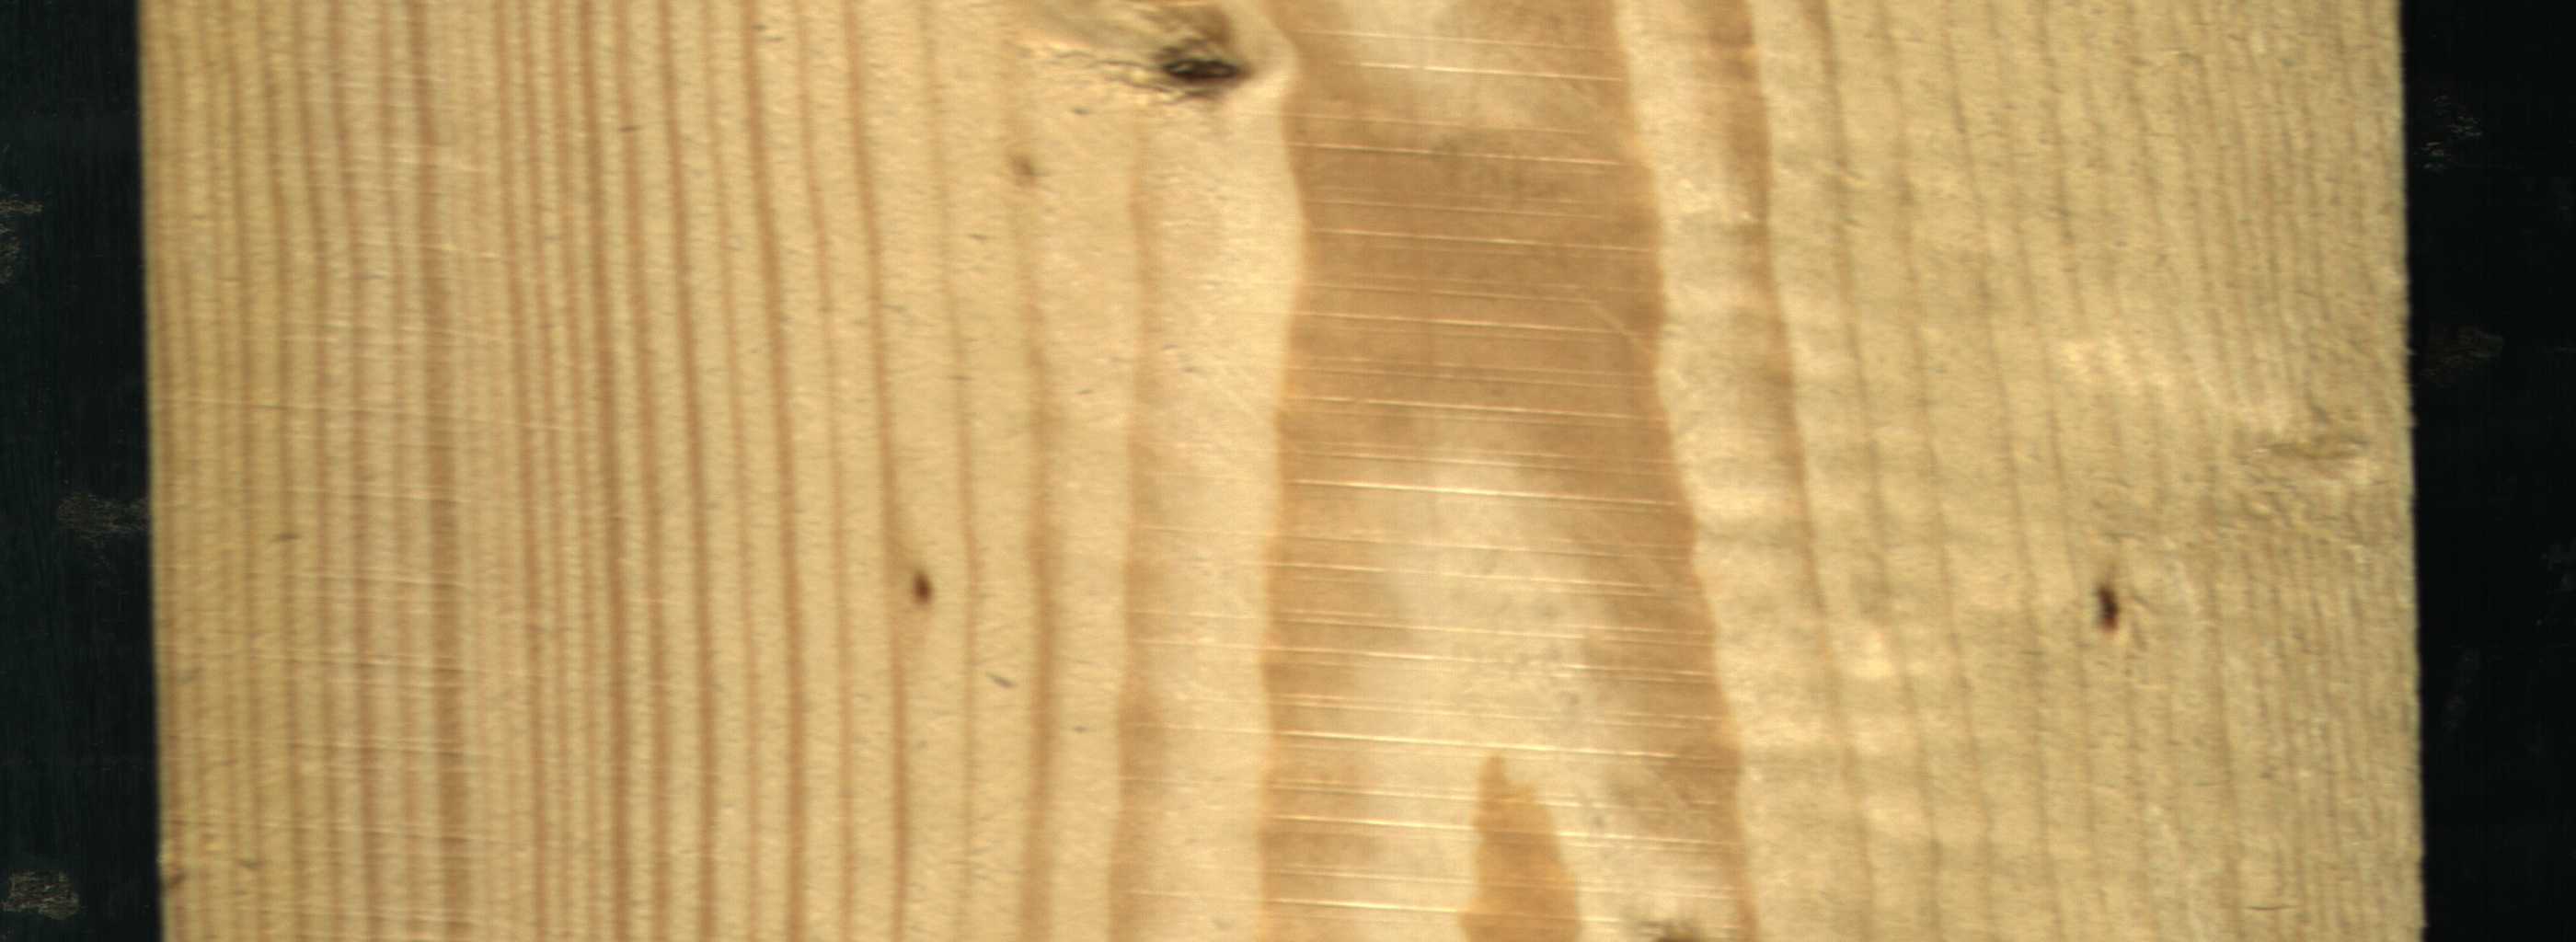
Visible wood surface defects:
resin
Live_Knot